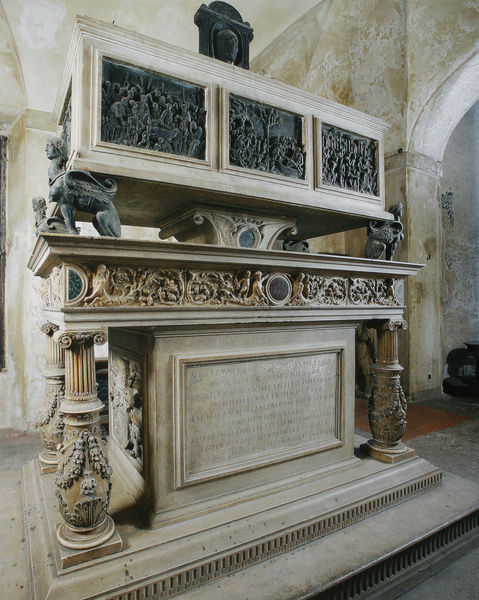
Titel: Grabmal della Torre
Künstler: Andrea Riccio
Standort: Verona
Institution: San Fermo maggiore
Schlagwörter: baum, blau, flügel, kopf, weiß, gelb, sand, braun, marmor, schwarz, stützen, säule, säulen, tisch, tür, rot, tiere, ornament, teppich, sockel, stein, kalt, kirche, figur, adel, klassizismus, girlande, renaissance, skulptur, relief, schrift, bilder, rahmung, figuren, krieg, treppe, bischof, kaiser, papst, tafel, inschrift, büste, floral, ornamente, durchgang, stufe, bronze, platte, steinmetz, besch, marmoriert, foto, fotografie, photographie, penis, schild, arkade, medaillon, denkmal, kupfer, text, soldat, fürst, altar, kapitelle, rom, kapitell, ranke, intarsie, intarsien, girlanden, photo, fries, sims, gesims, gruft, sarg, löwen, voluten, sandstein, grab, ionisch, greif, platten, löwe, lyra, reliefs, grabstätte, geflügelt, szenen, mausoleum, schrein, urne, drachen, drache, alabaster, grabmal, aufsatz, sphinx, sphynx, bronzefigur, bildhauer, zahnschnitt, kannelur, sarkophag, tumba, baluster, epitaph, tafeln, grotesken, grabstein, sphingen, grabplatte, akroter, photot, bildfeld, sphinxen, memorial, bronzefiguren, grabdenkmal, grabplastik, kopfportrait, orniert, krie, shinx, bassorelief, tischgrab, groteken